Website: macys
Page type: delivery-shipping
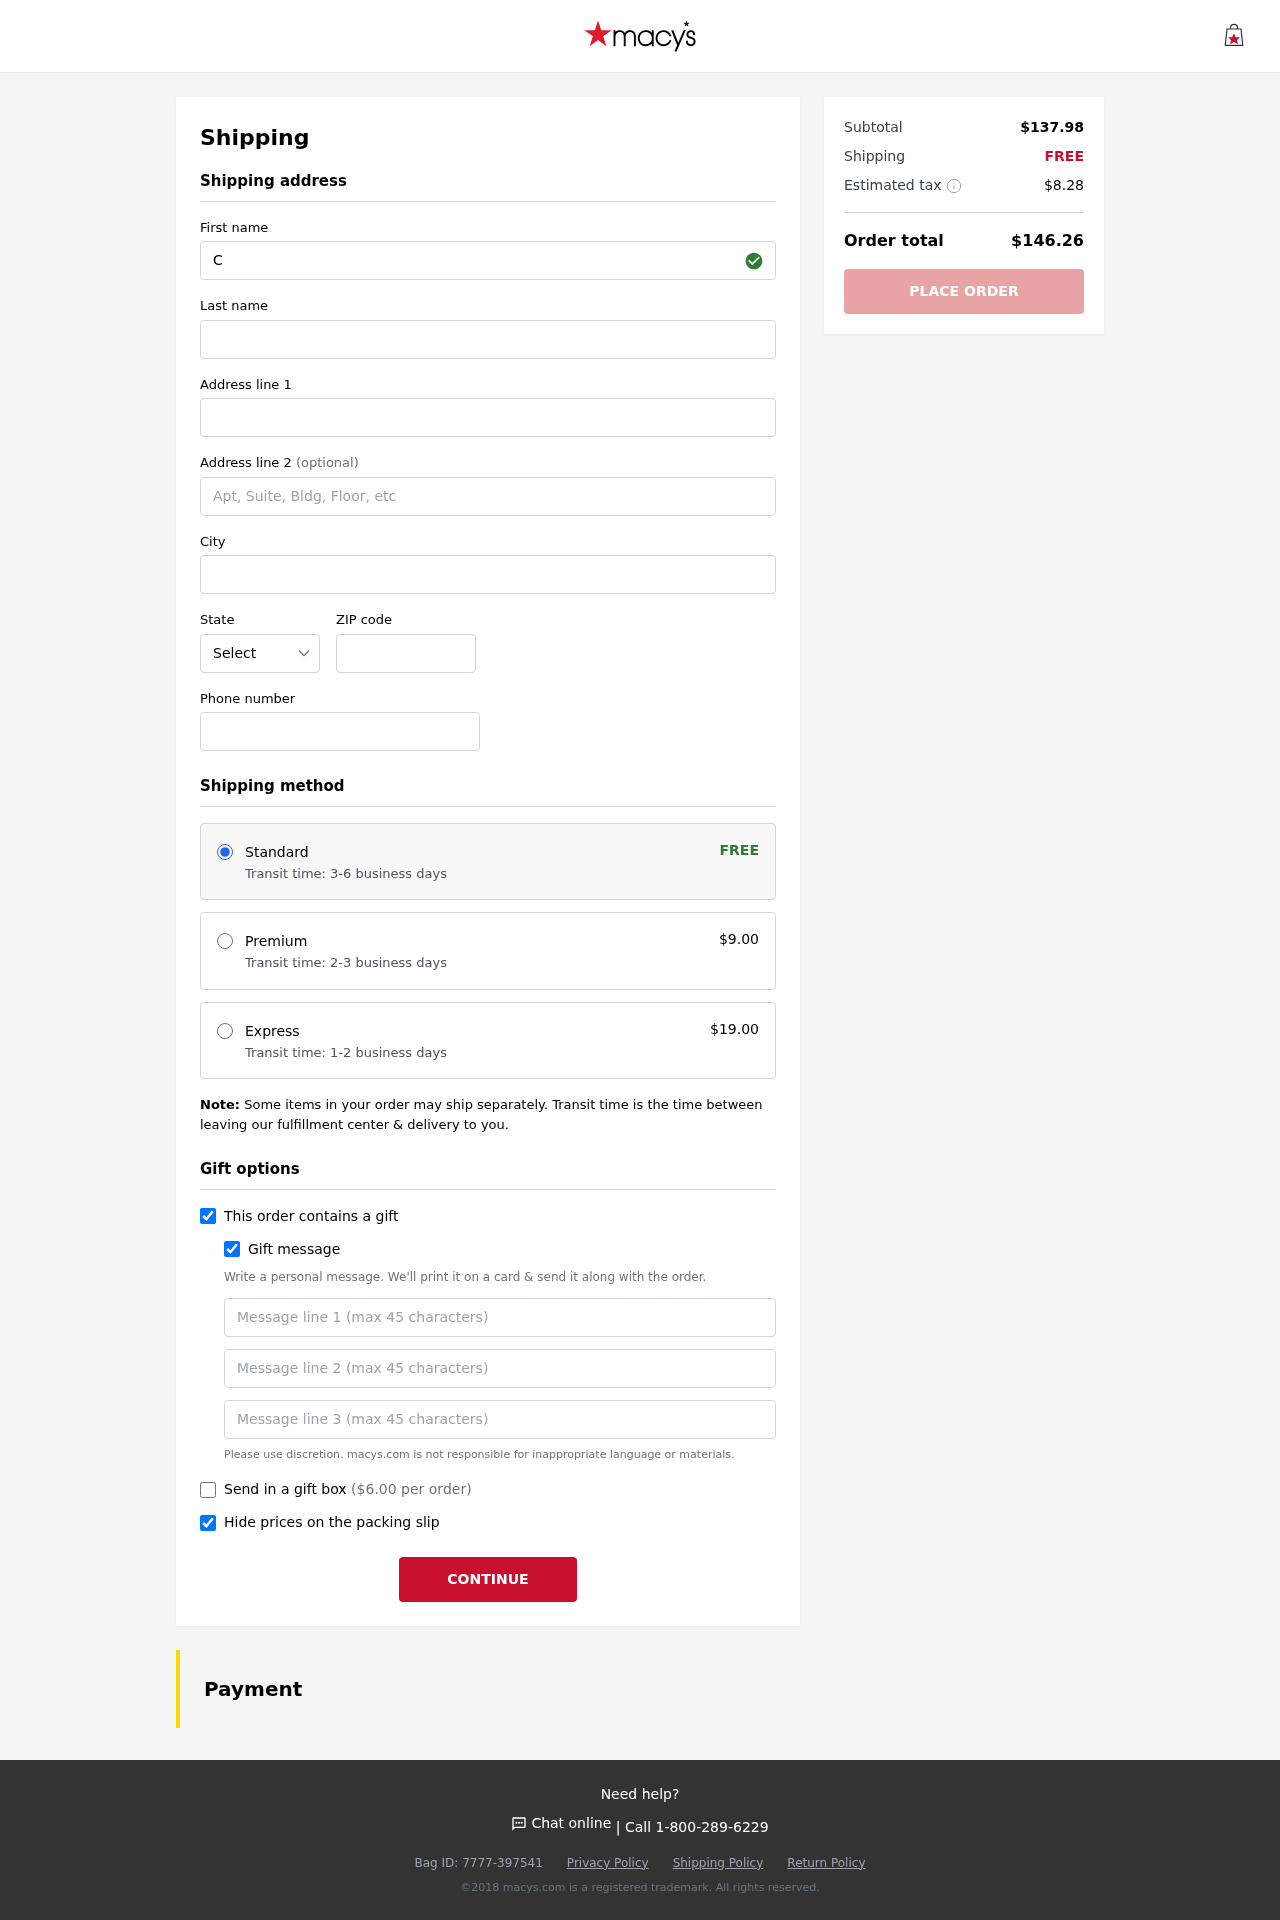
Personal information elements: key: PII_STATE_ABBR
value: PA
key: PII_FIRSTNAME
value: Carol
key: PII_LASTNAME
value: Collins
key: PII_STREET
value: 33393 Miller Skyway Apt. 023
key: PII_CITY
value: East Carrie
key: PII_POSTCODE
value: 79538
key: PII_PHONE
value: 5859919156
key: PII_GIFT_MESSAGE
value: Hey Meagan! I couldn't resist picking out these cute T-Bar sandals for you—I remember you mentioning how much you wanted something stylish for summer outings. Hope they add a little extra sunshine to your days! Carol
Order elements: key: ORDER_SHIPPING_STANDARD
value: Transit time: 3-6 business days
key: ORDER_SHIPPING_COST
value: FREE
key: ORDER_SHIPPING_PREMIUM
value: Transit time: 2-3 business days
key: ORDER_SHIPPING_PREMIUM_PRICE
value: $9.00
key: ORDER_SHIPPING_EXPRESS
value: Transit time: 1-2 business days
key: ORDER_SHIPPING_EXPRESS_PRICE
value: $19.00
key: ORDER_GIFT_BOX_PRICE
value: ($6.00 per order)
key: ORDER_SUBTOTAL
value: $137.98
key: ORDER_SHIPPING_COST2
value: FREE
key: ORDER_TAX
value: $8.28
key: ORDER_TOTAL
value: $146.26